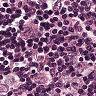
Metastatic tissue present: yes